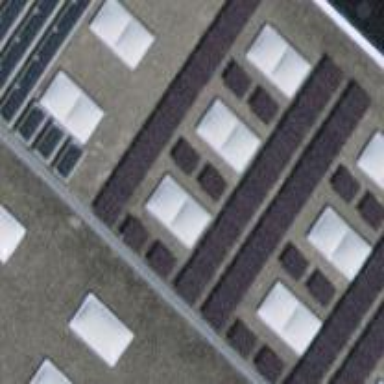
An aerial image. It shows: Solar photovoltaic panel generator.